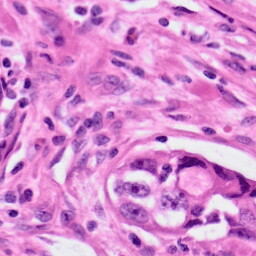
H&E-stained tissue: Lung